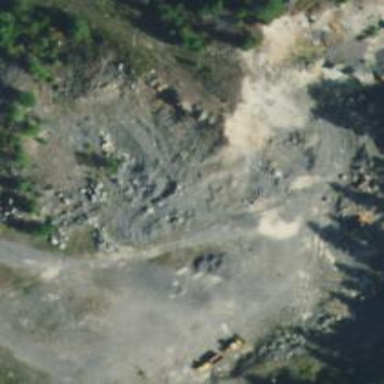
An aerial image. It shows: Quarry area where gravel is extracted.